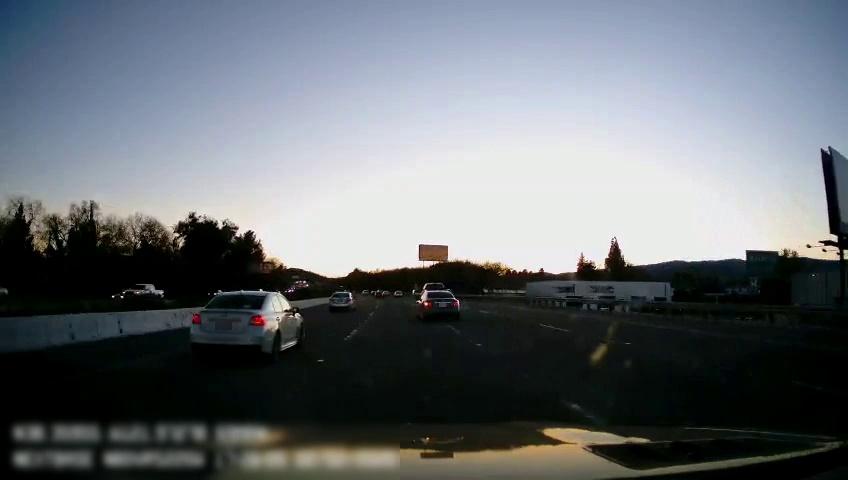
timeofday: Day
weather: Cloudy
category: Drivable Space
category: Vehicles | Car
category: Vehicles | Truck
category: Vehicles | Car
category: Vehicles | Car
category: Vehicles | Truck
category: Vehicles | Car
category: Vehicles | Car
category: Lanes | Current Lane
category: Lanes | Current Lane
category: Lanes | Alternate Lane
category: Lanes | Alternate Lane